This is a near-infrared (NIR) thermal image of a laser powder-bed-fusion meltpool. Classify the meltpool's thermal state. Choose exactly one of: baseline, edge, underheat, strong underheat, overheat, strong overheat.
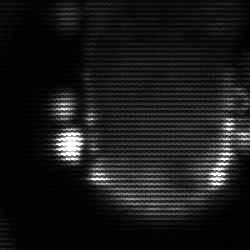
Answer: baseline